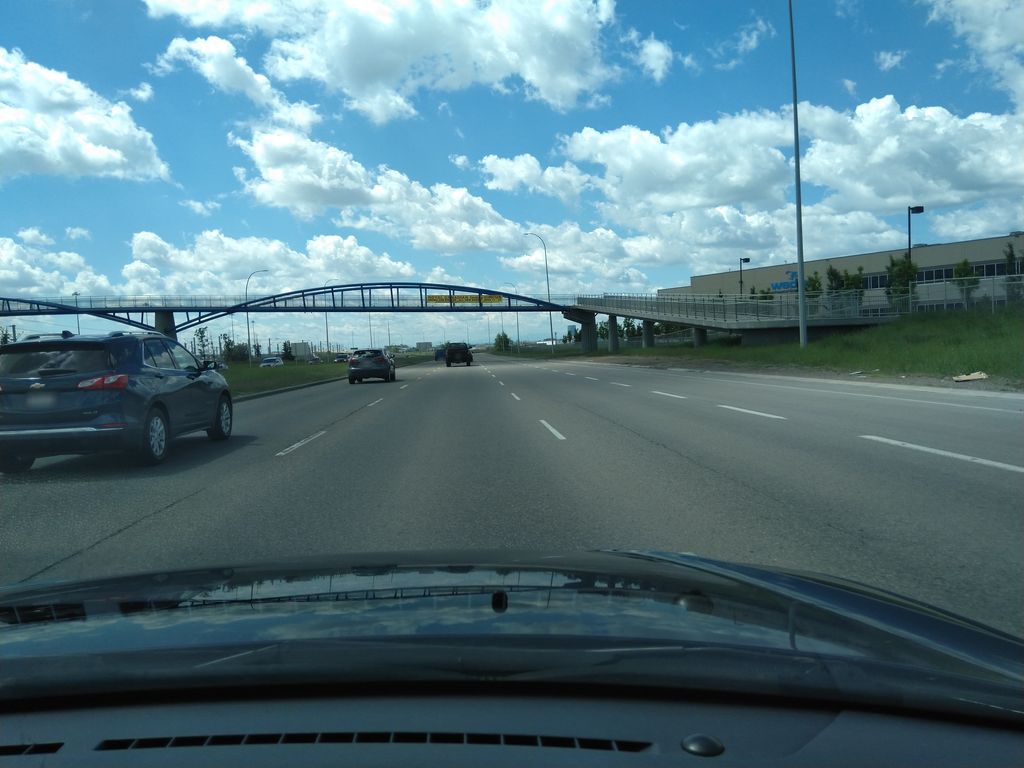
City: calgary